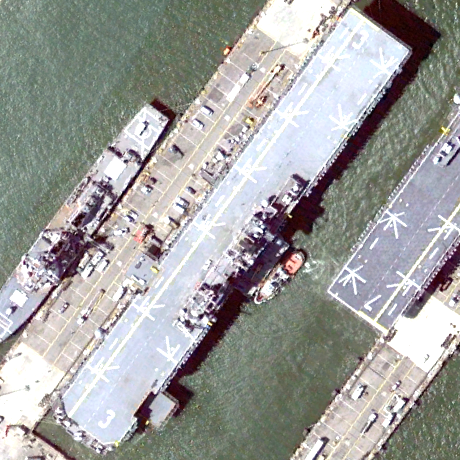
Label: assault